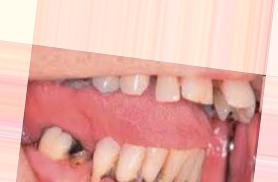
Condition: Tooth Discoloration